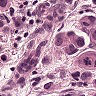
Metastatic tissue present: yes